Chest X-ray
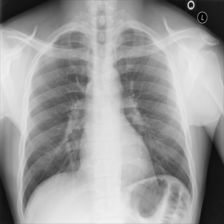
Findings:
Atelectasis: negative
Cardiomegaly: negative
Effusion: negative
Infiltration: negative
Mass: negative
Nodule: negative
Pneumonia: negative
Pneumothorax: negative
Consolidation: negative
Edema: negative
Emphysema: negative
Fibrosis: negative
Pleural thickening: negative
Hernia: negative